Aerial crown-view tile of a tropical tree (Barro Colorado Island, Panama), acquired 20250715:
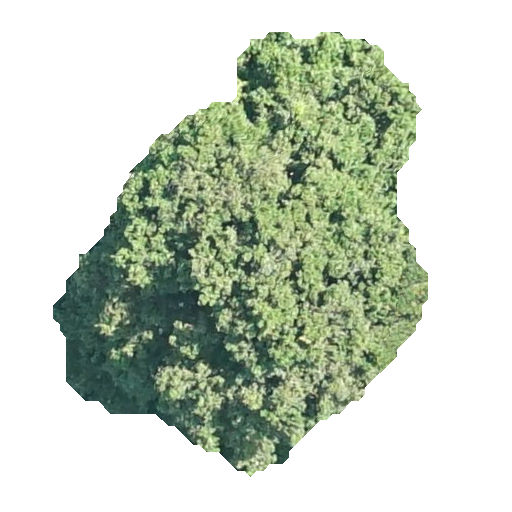
Species: Prioria copaifera
GBIF accepted scientific name: Prioria copaifera
Crown area: 160.635 m²